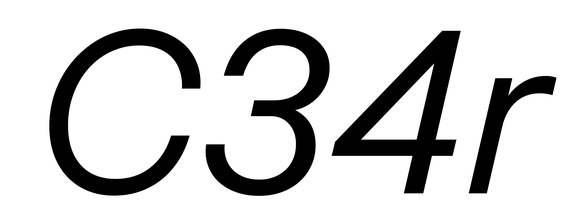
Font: InstrumentSans-Italic_Italic